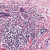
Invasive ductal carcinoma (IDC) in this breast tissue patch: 1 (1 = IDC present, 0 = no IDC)